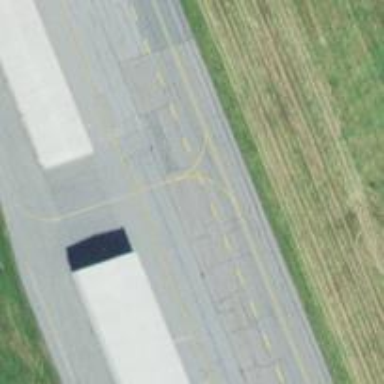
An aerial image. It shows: View of taxiway at the airport.